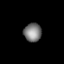
Tissue: lung
Cell type: Endothelial cells
Senescence score: 0.574
Nuclear area (px): 323
Mean DAPI intensity: 122.842